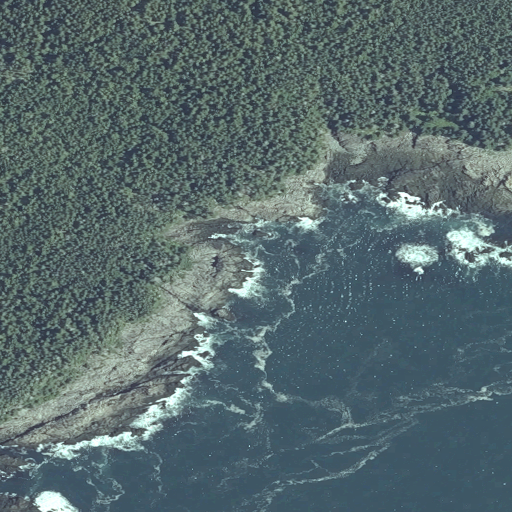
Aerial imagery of cliff(s) in Maine named Fairy Head containing evergreen forest, open water, herbaceous wetlands, and barren land